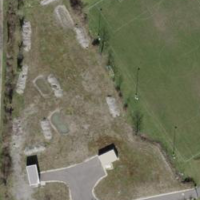
EUNIS habitat code: 55
Species observed at this site:
Urtica dioica